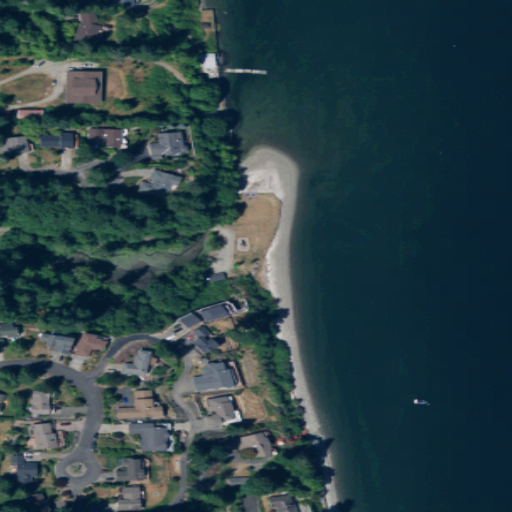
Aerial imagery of bar in Washington named Silver Spit containing open water, low intensity development, barren land, medium intensity development, woody wetlands, mixed forest, open development, herbaceous wetlands, and evergreen forest